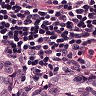
Metastatic tissue present: yes